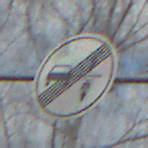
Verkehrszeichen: EndeVerbotUeberholenEinspurigeFahrzeuge
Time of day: MorningAfternoon
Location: Outdoor (Nature)
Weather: PartlyCloudy
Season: Autumn
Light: Natural